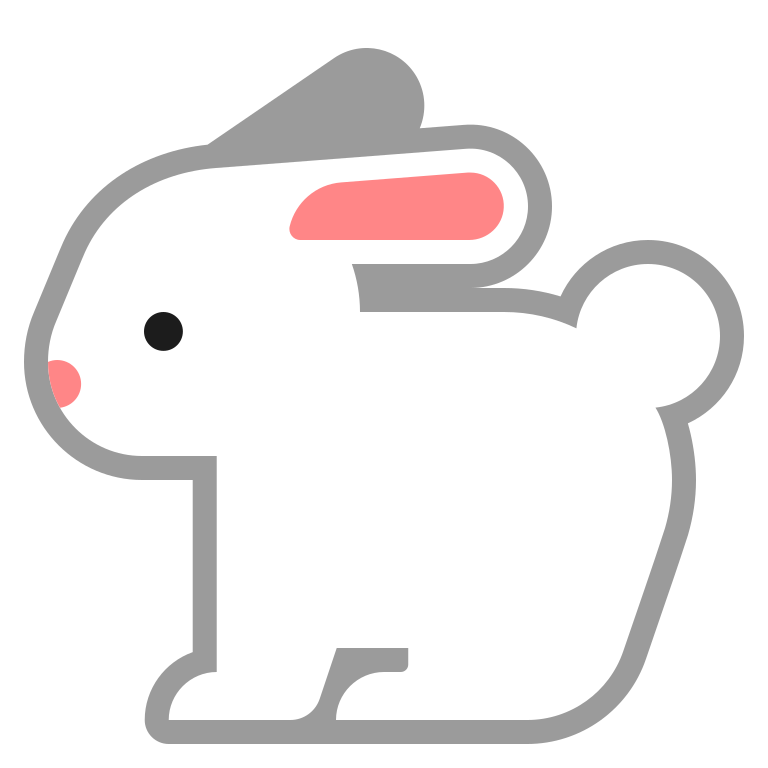
rabbit flat